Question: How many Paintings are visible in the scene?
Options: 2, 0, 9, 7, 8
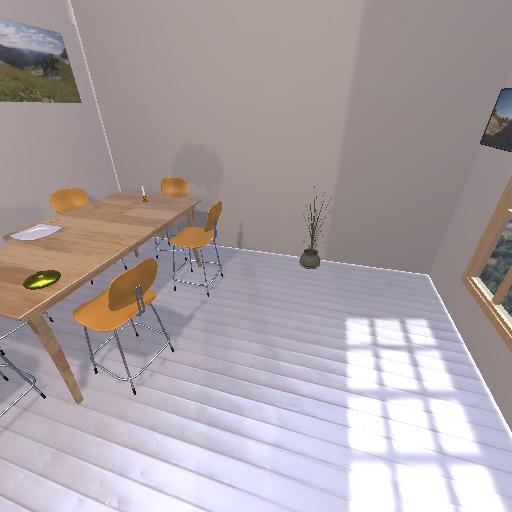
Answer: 2